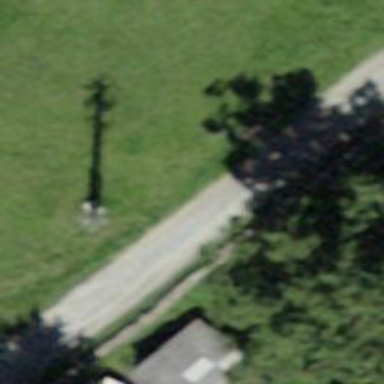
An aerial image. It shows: Minor power line.